Question: The nav div must be fixed vertically and sitting to the right side of container div.
Using 'position:fixed;' and setting values left and top, you get the div to stay in the same place, but the left value depends since the parent div (page-container) gets centered.
'''
<html>
<body>
<div id="page-container" style="width: 700px; height:1000px; margin-left: auto; margin-right: auto;background-color:moccasin;">
<div class="content" style=" width: 340px; height:300px; float:left;background-color:mediumseagreen;">
.content
</div>
<div class="nav" style="float:left;height: auto; width: 300px; display: block;background-color:lightblue;">
.nav <br><br>This div must:<br>
1. be fixed vertically (if scrolling down, you should see me in the same place) <br>
2. be aligned to the right side of <b>content</b>
</div>
</div>
</body>
</html>
'''

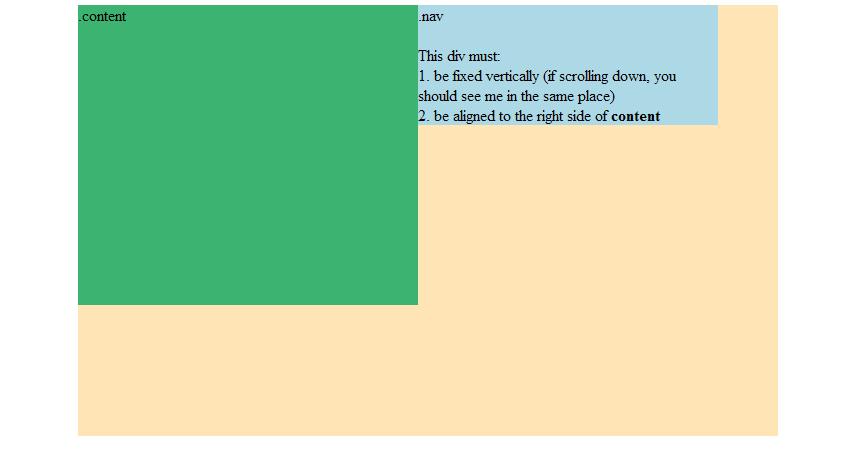
Answer: <URL>
'''
/* new css */
.nav {
position: fixed;
margin-left: 340px; /* same as the width on .content */
}
'''